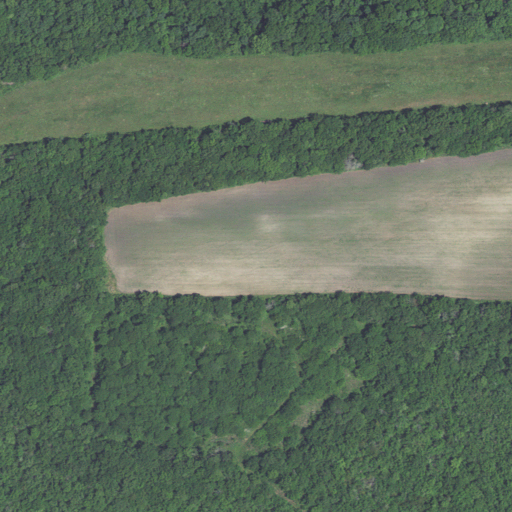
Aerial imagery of mountain in Missouri named Spy Mound containing deciduous forest, grassland, and pasture